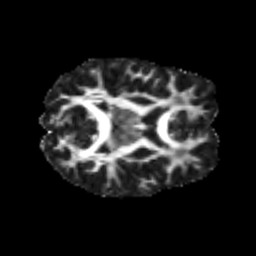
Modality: FA
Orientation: axial
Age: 25
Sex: female
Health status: healthy
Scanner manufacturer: siemens
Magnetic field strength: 3 T
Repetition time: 3.6 s
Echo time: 0.092 s